Aerial crown-view tile of a tropical tree (Barro Colorado Island, Panama), acquired 20250317:
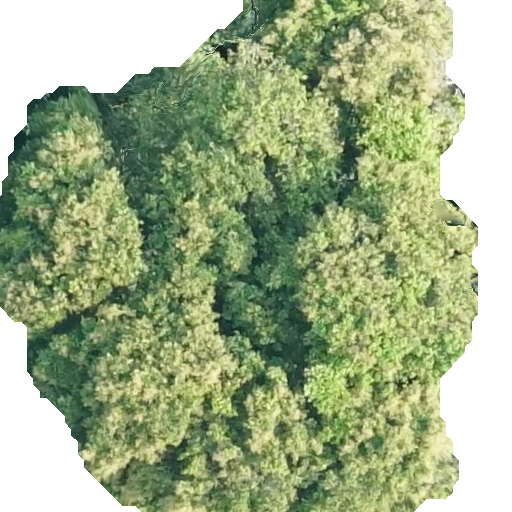
Species: Prioria copaifera
GBIF accepted scientific name: Prioria copaifera
Crown area: 330.212 m²